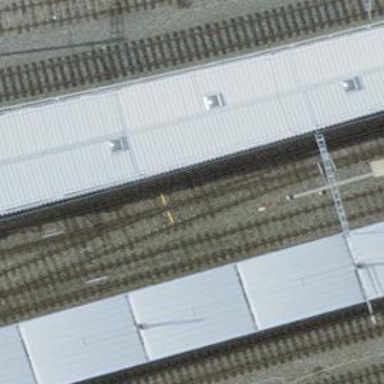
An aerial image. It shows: Single-track electrified railway siding with contact line for service.